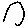
Label: hexagon